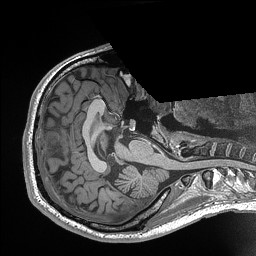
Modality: T1w
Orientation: axial
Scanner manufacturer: siemens
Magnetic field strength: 3 T
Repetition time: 2.3 s
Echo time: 0.00298 s